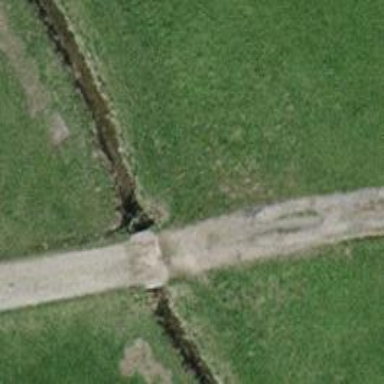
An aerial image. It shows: Culvert tunnel.